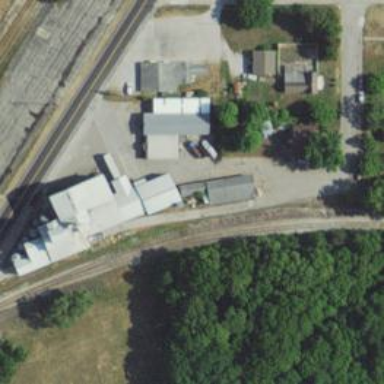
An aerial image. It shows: Railway siding for service.